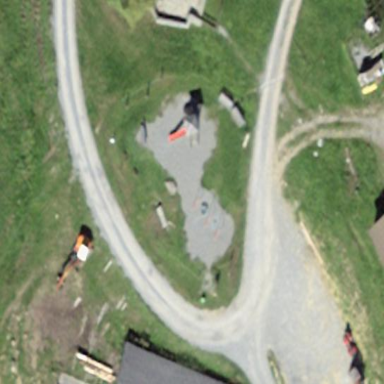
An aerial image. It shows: Playground area for leisure activities on the land.